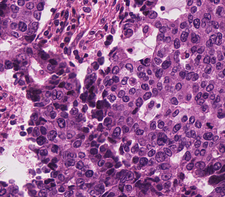
Tumor epithelial tissue: yes
Tumor-associated stroma tissue: yes
Normal tissue: no